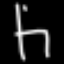
Label: chair